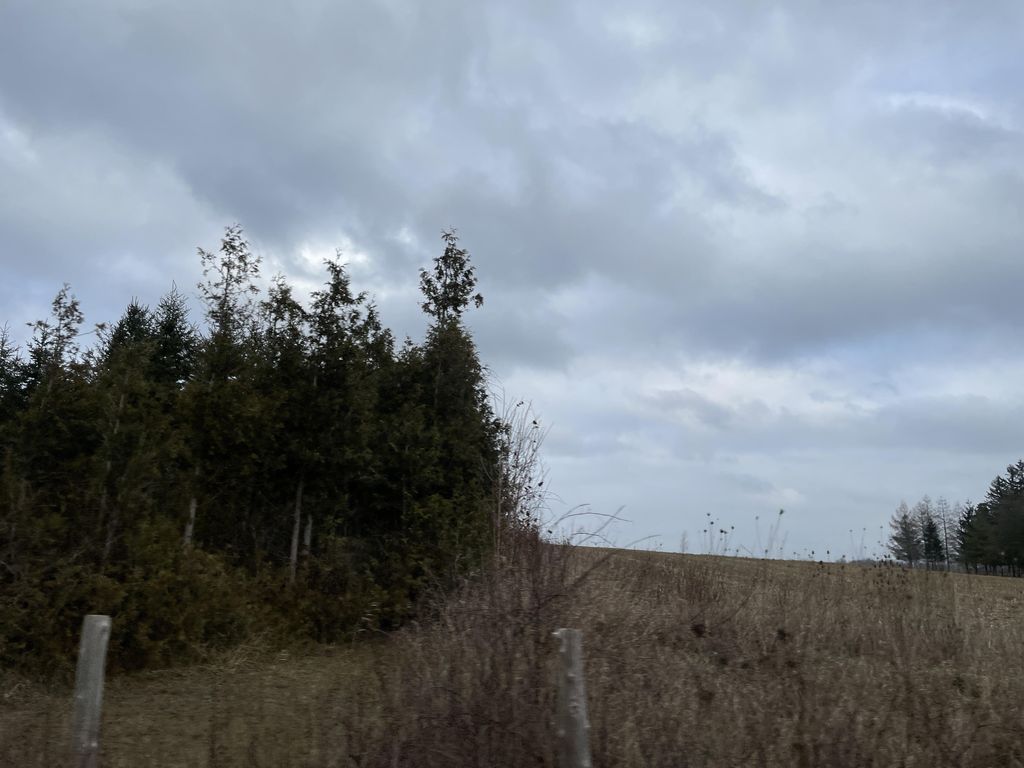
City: kitchener-waterloo